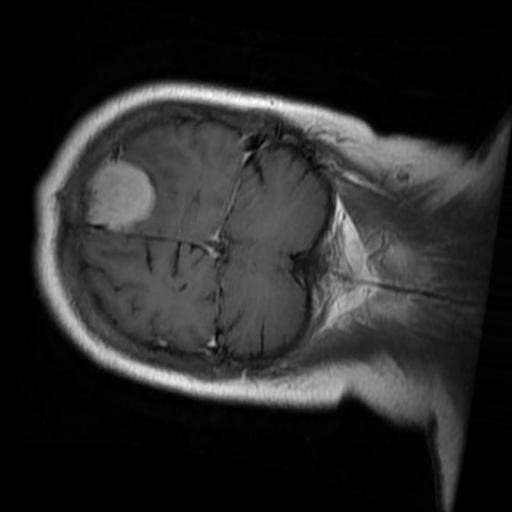
Label: brain_menin